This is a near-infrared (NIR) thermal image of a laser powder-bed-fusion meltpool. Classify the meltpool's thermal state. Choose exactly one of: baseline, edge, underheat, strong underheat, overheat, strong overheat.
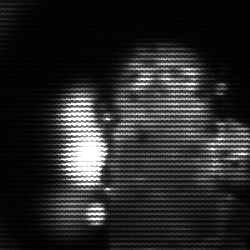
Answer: strong underheat